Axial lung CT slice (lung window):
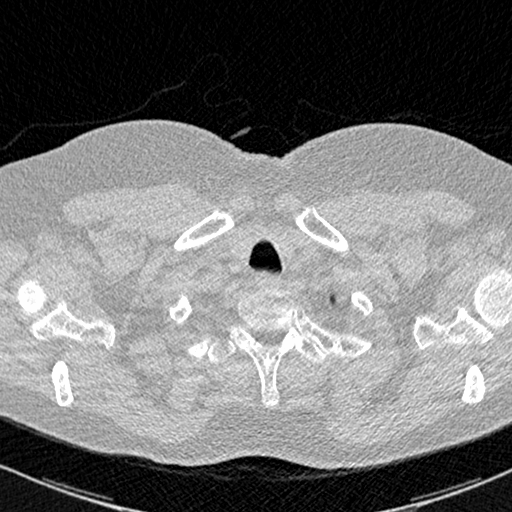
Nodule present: no